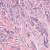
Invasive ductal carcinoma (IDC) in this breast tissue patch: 1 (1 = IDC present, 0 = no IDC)